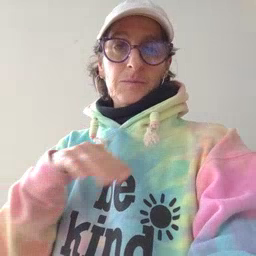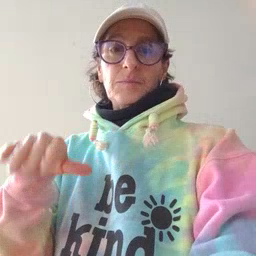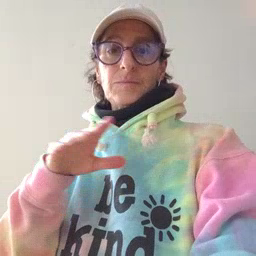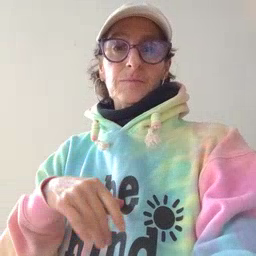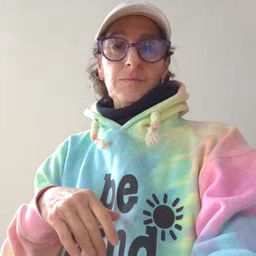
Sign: pool